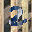
Label: 2